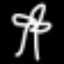
Label: palm tree